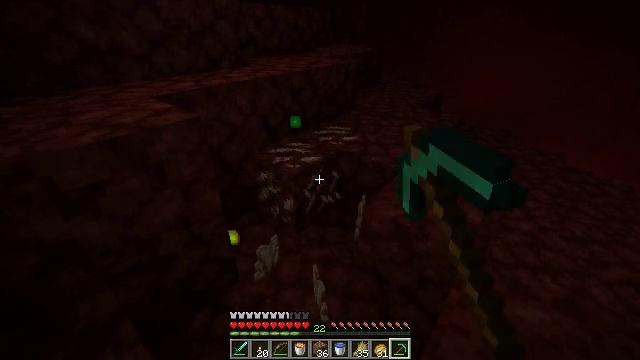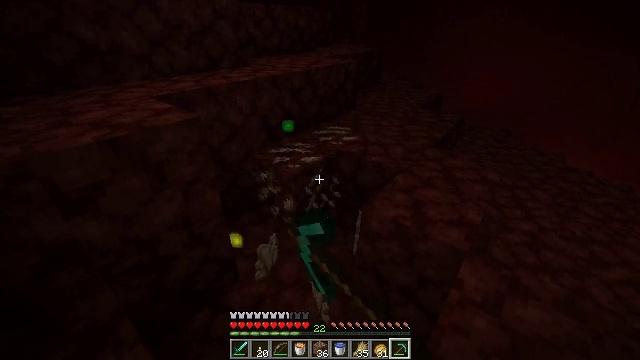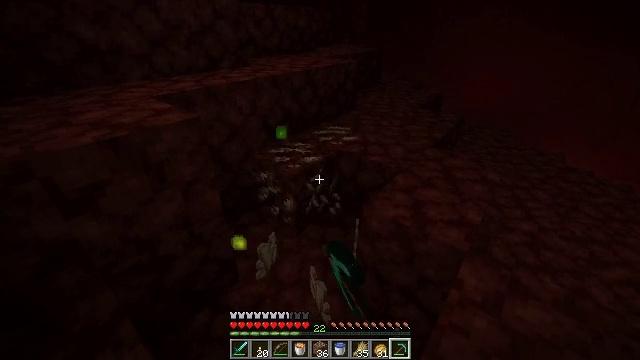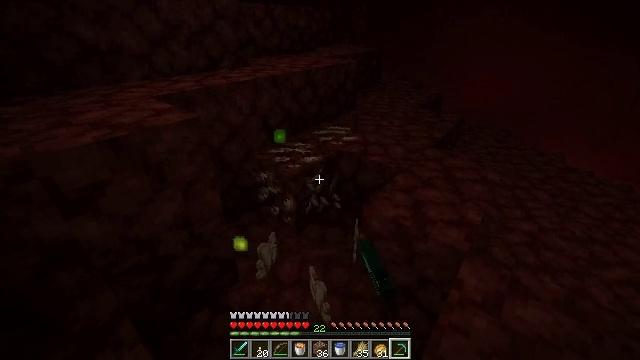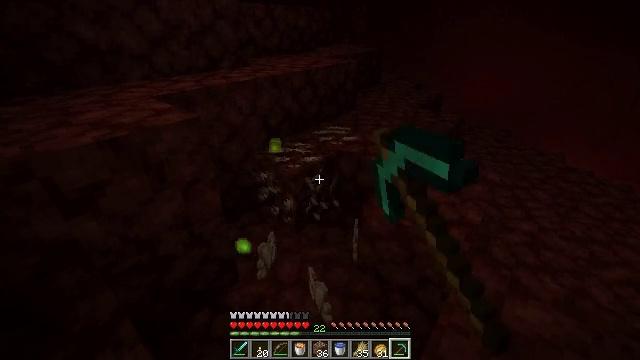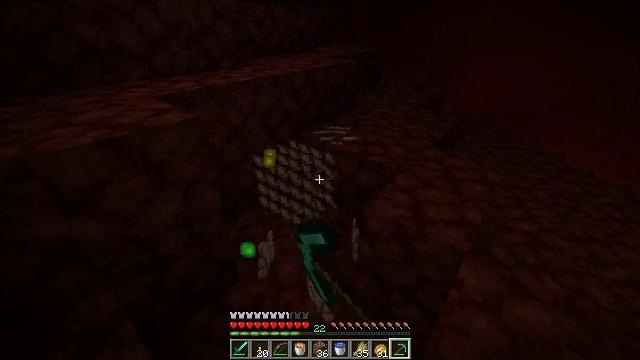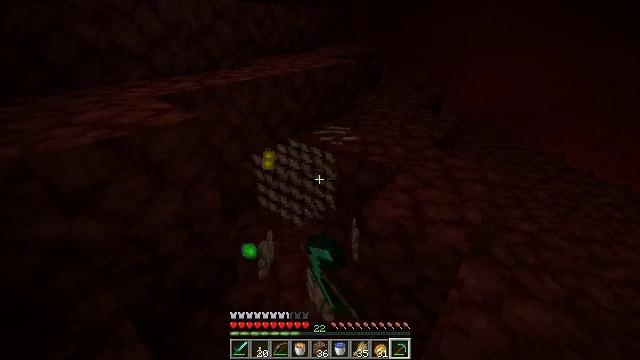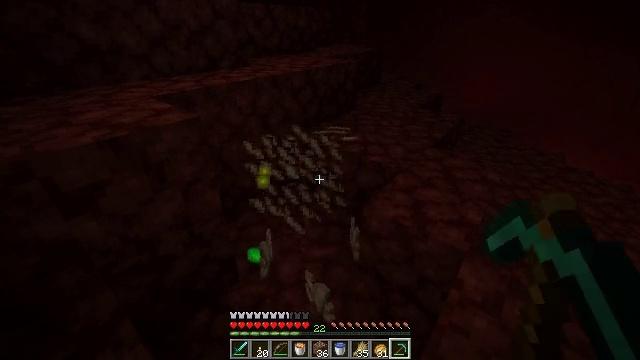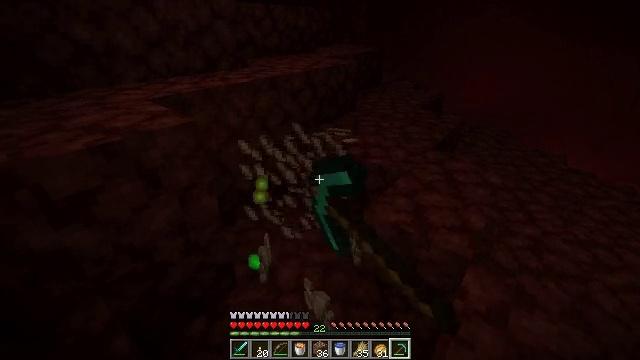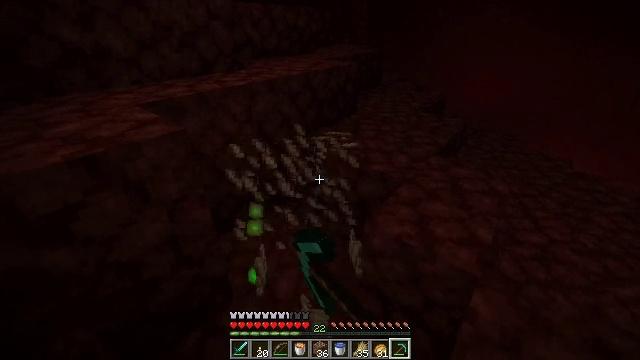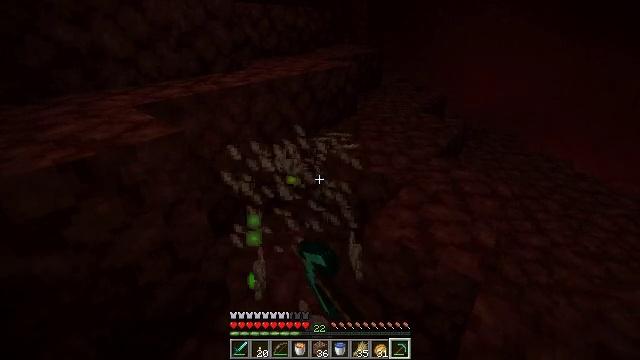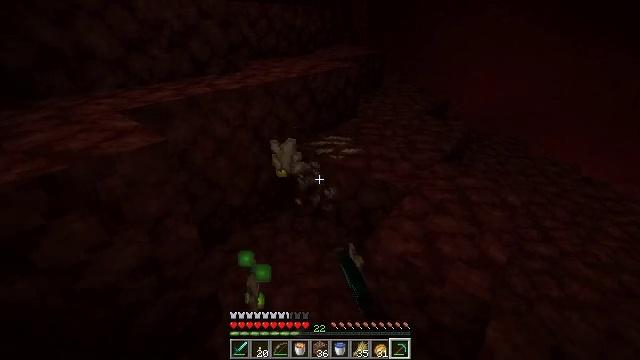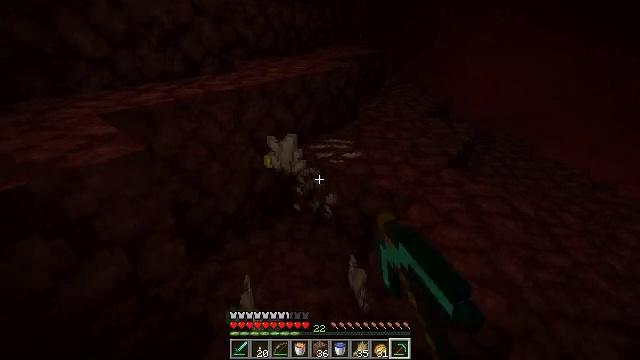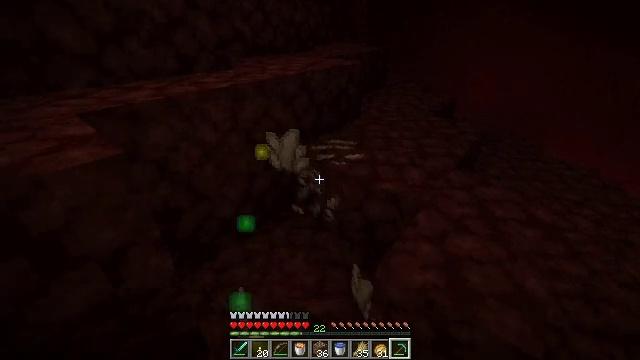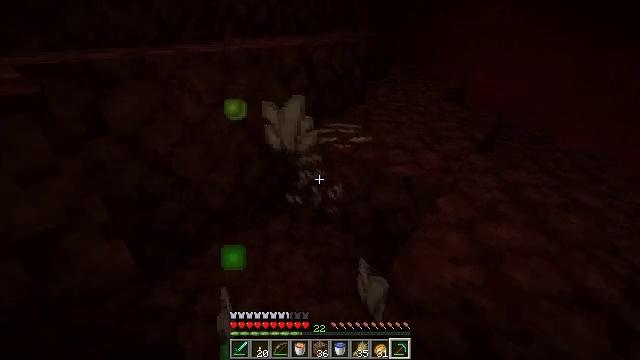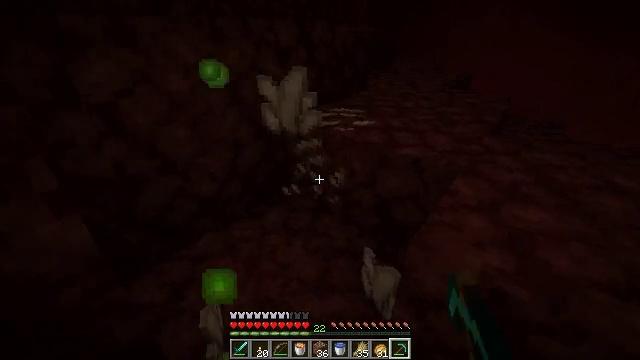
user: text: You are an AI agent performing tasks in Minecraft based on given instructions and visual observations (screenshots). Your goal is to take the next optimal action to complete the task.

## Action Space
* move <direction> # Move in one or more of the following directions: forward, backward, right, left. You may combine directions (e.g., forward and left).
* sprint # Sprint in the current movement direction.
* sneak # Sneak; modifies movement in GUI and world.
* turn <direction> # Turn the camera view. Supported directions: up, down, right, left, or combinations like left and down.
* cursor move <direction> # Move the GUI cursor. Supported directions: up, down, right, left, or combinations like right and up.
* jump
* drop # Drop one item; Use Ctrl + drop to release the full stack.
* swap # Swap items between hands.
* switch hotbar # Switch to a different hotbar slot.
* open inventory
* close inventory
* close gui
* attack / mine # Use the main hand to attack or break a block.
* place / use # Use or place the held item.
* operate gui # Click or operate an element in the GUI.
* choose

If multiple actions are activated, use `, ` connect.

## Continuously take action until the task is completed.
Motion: motion action
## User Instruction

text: Collect nether quartz from the ore block.
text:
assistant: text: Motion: attack / mine
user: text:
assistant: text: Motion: attack / mine
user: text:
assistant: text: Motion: attack / mine
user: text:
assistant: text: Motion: attack / mine
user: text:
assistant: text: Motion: attack / mine
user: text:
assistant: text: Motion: attack / mine
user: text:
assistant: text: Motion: attack / mine
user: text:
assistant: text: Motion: move forward, attack / mine
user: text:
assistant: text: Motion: move forward, attack / mine
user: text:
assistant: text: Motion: move forward, attack / mine
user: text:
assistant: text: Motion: move forward, attack / mine
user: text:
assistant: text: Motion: move forward, attack / mine
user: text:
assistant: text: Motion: move forward, attack / mine
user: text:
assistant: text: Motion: move forward, attack / mine
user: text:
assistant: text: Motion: move forward, attack / mine
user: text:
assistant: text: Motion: attack / mine
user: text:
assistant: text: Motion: attack / mine
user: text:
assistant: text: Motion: attack / mine
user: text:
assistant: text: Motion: attack / mine
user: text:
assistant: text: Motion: attack / mine
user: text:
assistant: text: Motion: attack / mine
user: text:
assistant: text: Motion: turn up, attack / mine
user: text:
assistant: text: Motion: attack / mine
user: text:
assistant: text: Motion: attack / mine
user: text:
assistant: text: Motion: attack / mine
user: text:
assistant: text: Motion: attack / mine
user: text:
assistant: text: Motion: attack / mine
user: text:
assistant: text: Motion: attack / mine
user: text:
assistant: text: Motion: attack / mine
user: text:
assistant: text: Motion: attack / mine